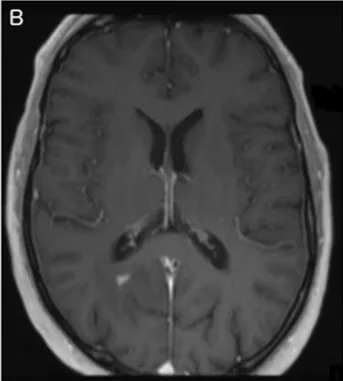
Three clinical cases. The second MRI (B) was performed shortly before the planned biopsy 7 days after the first MRI. Corticosteroid treatment was still ongoing.
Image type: radiology (mri)